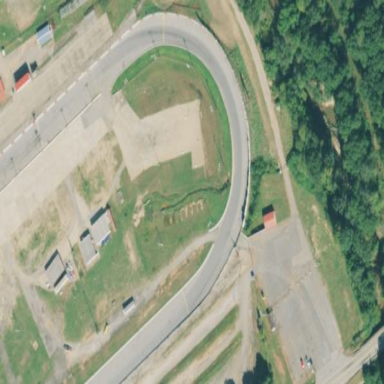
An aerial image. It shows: Raceway for motor sports.